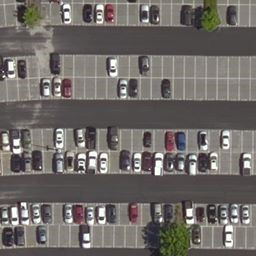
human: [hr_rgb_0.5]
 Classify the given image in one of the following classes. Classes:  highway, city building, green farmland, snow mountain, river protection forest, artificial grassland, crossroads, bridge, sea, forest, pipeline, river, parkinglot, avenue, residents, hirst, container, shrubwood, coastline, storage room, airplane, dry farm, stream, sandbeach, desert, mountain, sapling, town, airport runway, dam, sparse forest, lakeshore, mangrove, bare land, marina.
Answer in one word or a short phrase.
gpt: parkinglot